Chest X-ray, AP view. Patient: 46 years old, sex M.
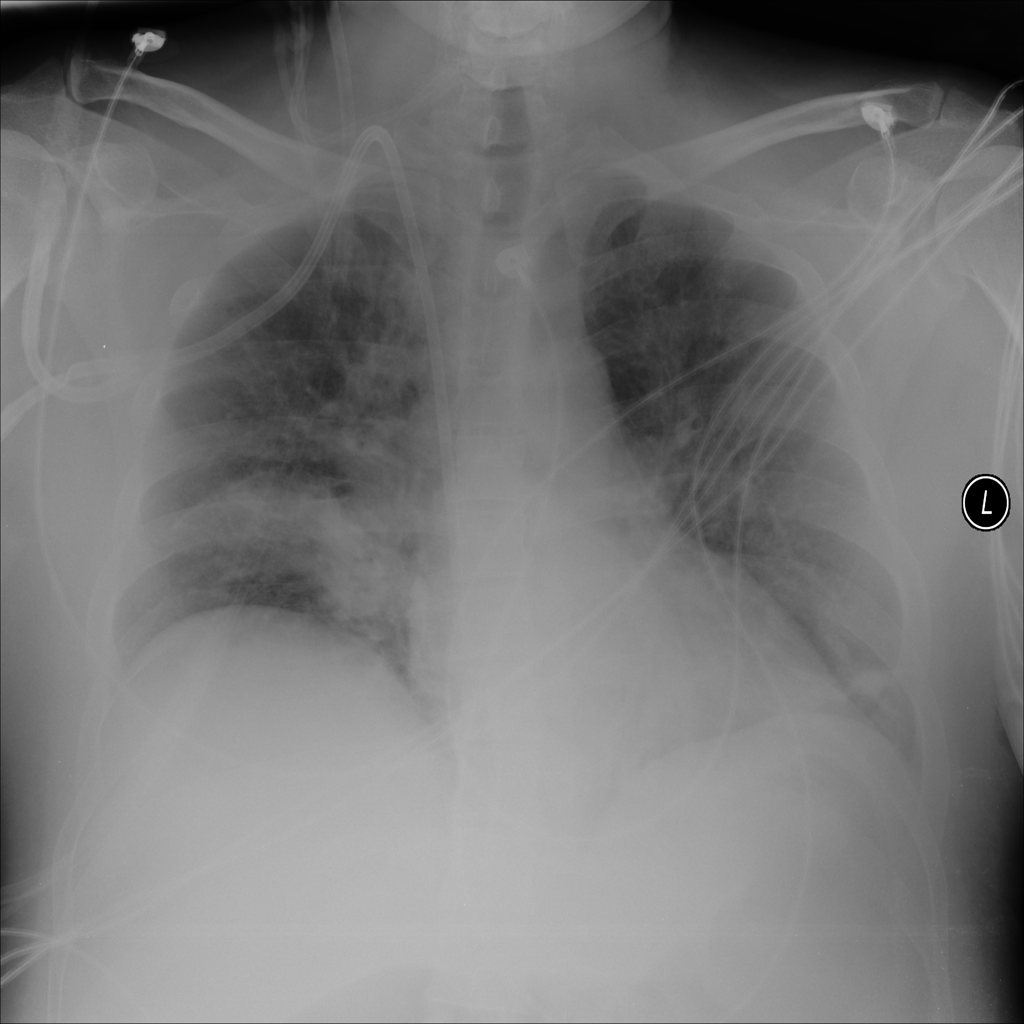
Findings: Atelectasis, Infiltration